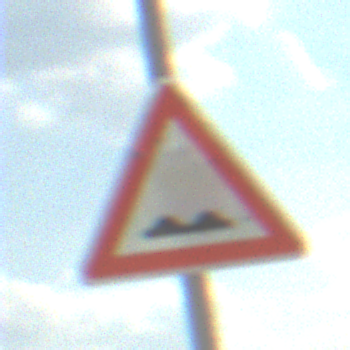
Verkehrszeichen: UnebeneFahrbahn
Umgebung: Outdoor, Beach
Tageszeit: MorningAfternoon
Wetter: PartlyCloudy
Licht: Natural
Jahreszeit: NotSpecified
Kontrast: HighContrast